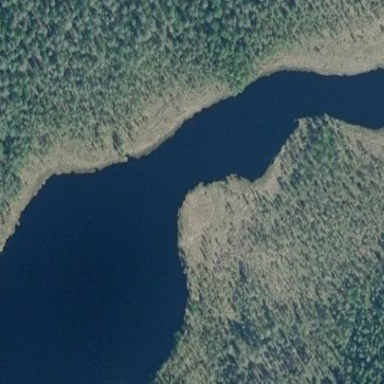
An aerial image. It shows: Pond surrounded by natural water.